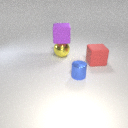
small blue metal cylinder in front of large red rubber cube